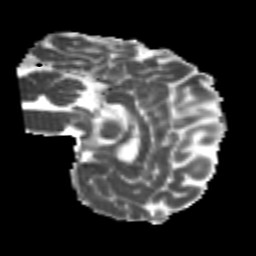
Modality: MD
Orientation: sagittal
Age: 25
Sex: male
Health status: healthy
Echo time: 0.074 s